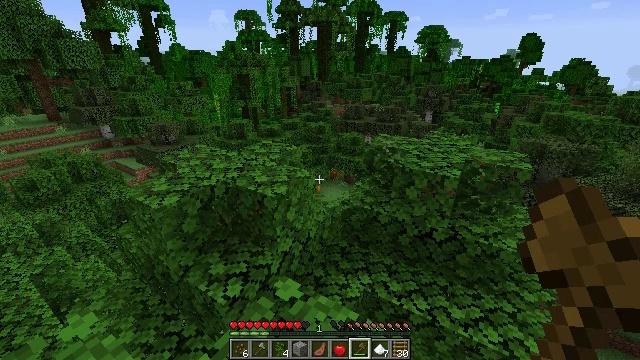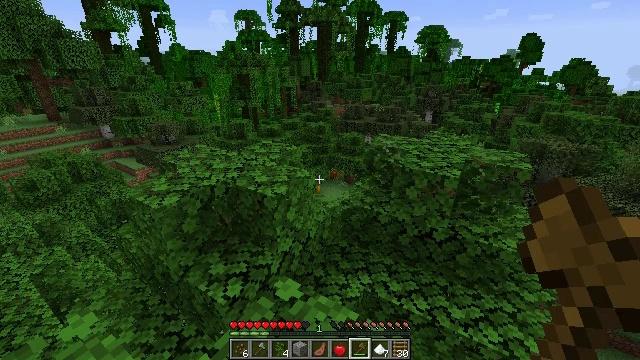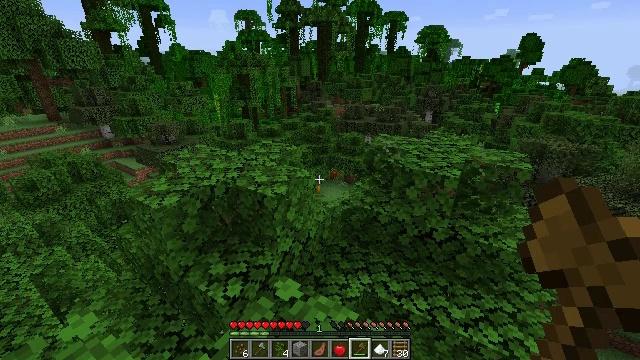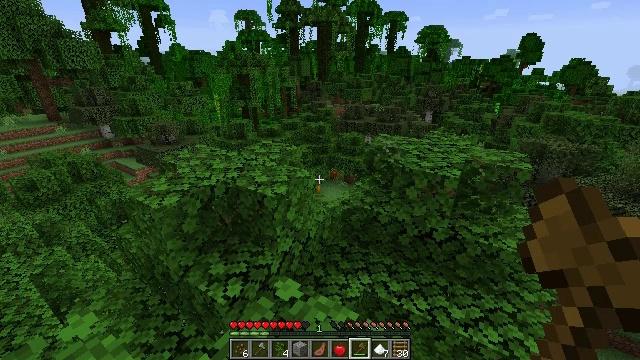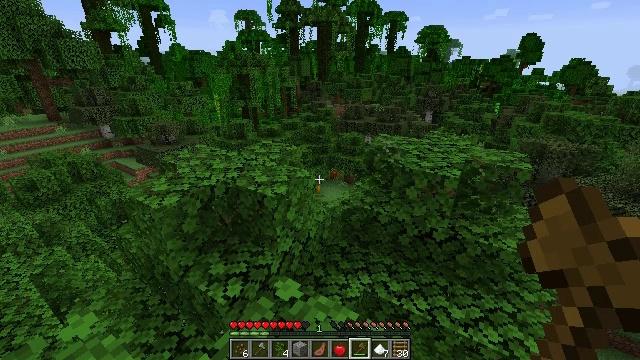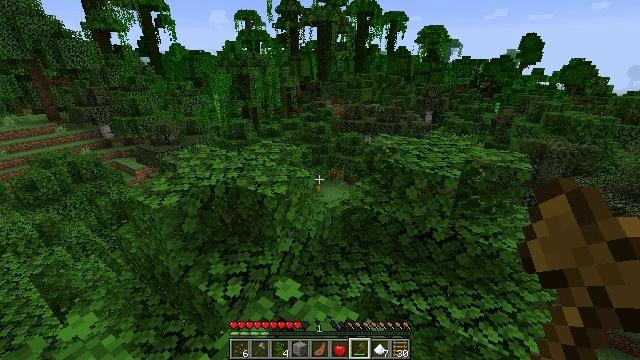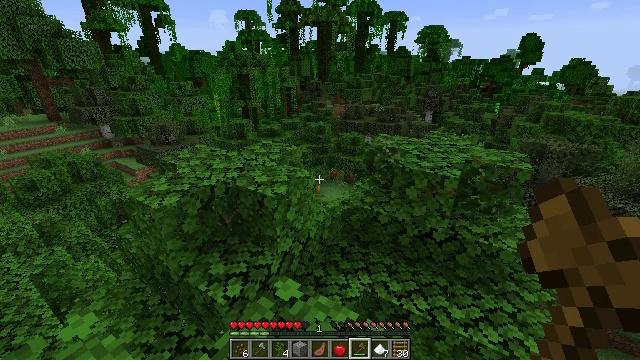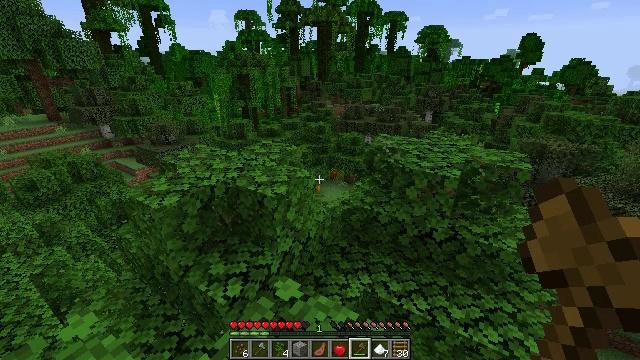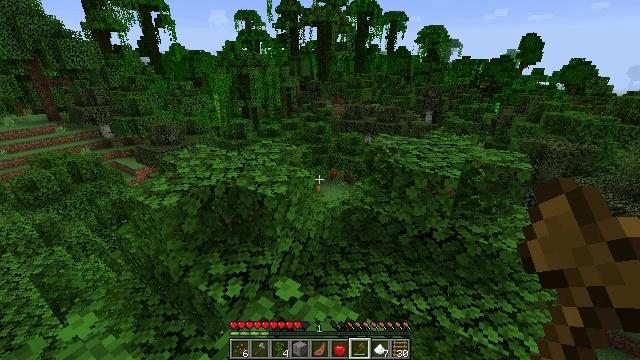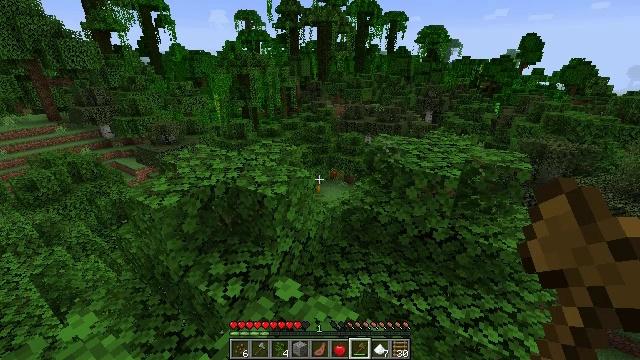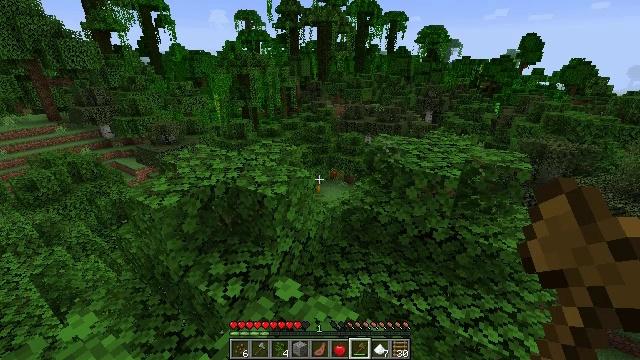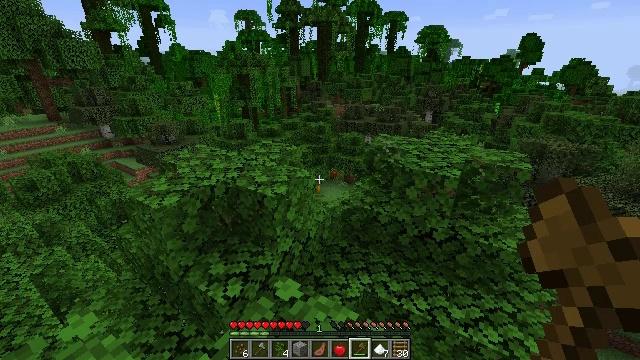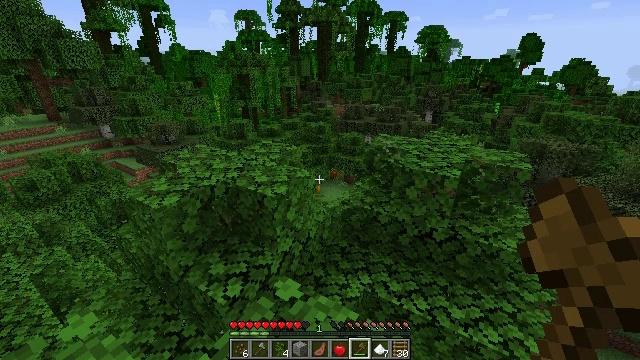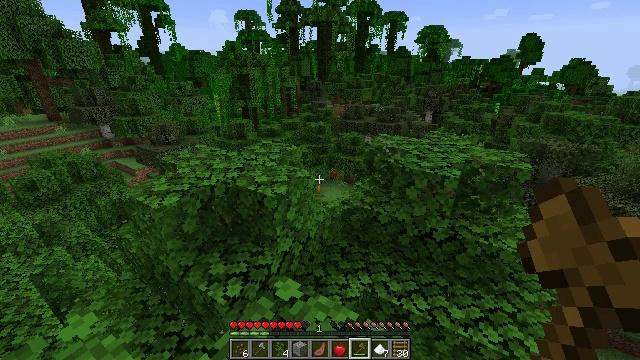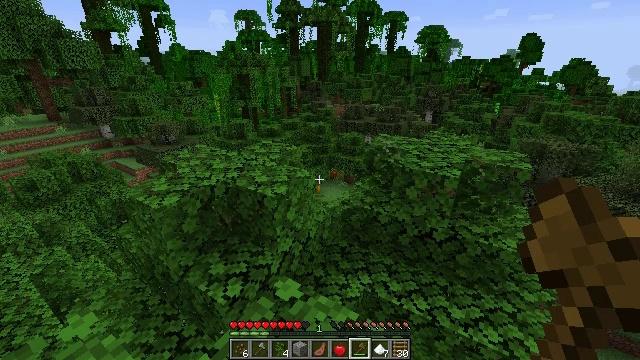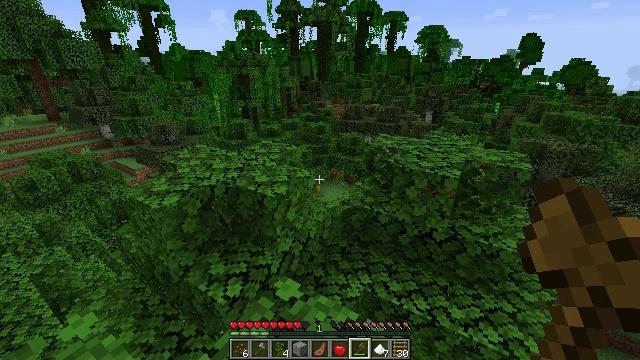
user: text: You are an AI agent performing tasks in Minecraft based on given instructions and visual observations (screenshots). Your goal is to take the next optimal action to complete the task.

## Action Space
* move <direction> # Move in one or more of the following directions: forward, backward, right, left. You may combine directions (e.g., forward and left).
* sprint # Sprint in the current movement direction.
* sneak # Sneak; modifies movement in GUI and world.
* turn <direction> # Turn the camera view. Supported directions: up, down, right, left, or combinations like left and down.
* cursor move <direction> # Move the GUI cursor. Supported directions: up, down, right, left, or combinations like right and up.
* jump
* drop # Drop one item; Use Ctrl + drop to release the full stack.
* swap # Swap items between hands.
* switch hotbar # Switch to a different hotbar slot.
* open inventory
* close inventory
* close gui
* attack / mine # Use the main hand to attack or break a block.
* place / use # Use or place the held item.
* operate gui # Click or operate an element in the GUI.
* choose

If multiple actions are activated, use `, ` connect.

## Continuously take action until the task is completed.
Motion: motion action
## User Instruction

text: Collect the pumpkin by holding left button.
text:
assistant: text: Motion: no_op
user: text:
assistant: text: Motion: no_op
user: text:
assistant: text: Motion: no_op
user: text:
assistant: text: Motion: no_op
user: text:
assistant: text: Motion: no_op
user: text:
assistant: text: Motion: no_op
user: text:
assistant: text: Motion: no_op
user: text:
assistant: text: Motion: no_op
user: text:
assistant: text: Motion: no_op
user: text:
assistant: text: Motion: no_op
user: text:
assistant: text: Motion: no_op
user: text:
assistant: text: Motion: no_op
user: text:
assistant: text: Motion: no_op
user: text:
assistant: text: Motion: no_op
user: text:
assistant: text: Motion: no_op
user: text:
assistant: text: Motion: no_op
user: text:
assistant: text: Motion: no_op
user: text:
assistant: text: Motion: no_op
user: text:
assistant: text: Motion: no_op
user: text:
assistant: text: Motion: no_op
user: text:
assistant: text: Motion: no_op
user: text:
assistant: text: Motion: no_op
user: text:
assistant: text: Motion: no_op
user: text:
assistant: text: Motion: no_op
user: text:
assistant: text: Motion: no_op
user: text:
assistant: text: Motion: no_op
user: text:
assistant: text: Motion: no_op
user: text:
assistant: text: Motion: no_op
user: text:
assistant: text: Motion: no_op
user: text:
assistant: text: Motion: no_op